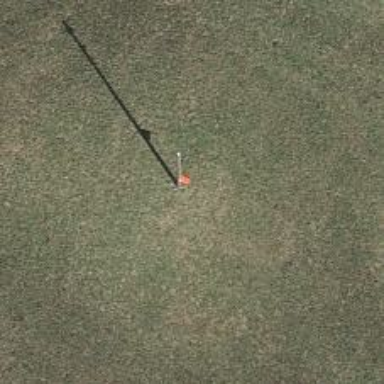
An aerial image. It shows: Pole with roof-covered pipeline marker.